Question: We have a server on which we have a web service. And to access the functions on the service, we need to bypass this domain-authentication. We would also like for the session to last until the user chooses to close the session.
Not bypass, we need to authenticate ofc..

It basically sais: Authentication needed. Please provide your username and password for <URL>
This was easily solved using Xcode and objc, but now we're developing for Android, and we have yet to find a good way to deal with this domain authentication.
We are not using any webviews, so to make this pop up is out of the question.
So far we've tried using ksoap2, changing HttpTransportSE to HttpsTransportSE but without success.
Has anyone dealth with this, if so, thou shalt shareth with me thy ways! J/K No, but seriously, links to material and pointers would be highly appreciated.
Also, feel free to ask for more details, as we have somewhat full control over the web-service.
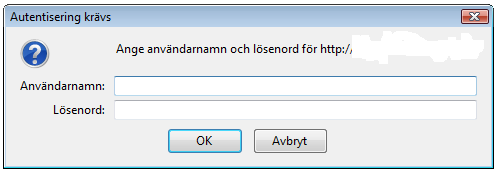
Answer: It sounds you have a webservice with some form of http authentication required - basic or digest perhaps.
If you're going to use HttpClient on android, something like the following should handle the challenge:
'''
.
.
String username = ....
String password = ....
DefaultHttpClient httpClient = new DefaultHttpClient();
if (username != null) {
httpClient.getCredentialsProvider().setCredentials(
new AuthScope(AuthScope.ANY_HOST, AuthScope.ANY_PORT),
new UsernamePasswordCredentials(username, password));
}
.
.
httpClient.execute(your_http_request);
.
.
'''